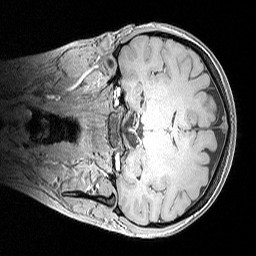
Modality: MP2RAGE
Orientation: coronal
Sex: female
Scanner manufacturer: siemens
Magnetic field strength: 3 T
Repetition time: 5 s
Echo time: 0.00292 s